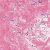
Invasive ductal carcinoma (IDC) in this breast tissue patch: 1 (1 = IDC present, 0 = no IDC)